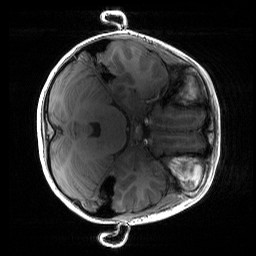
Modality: T1w
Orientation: axial
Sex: male
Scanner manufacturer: siemens
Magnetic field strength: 3 T
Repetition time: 1.9 s
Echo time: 0.00243 s